Interaction volume radius: 5 \u00c5
Interaction volume height: 25 \u00c5
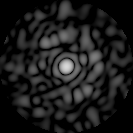
Disorder parameter: 0.8531